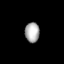
Tissue: lung
Cell type: Epithelial cells
Senescence score: 0.1873
Nuclear area (px): 285
Mean DAPI intensity: 171.996